Interaction volume radius: 5 \u00c5
Interaction volume height: 15 \u00c5
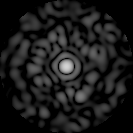
Disorder parameter: 0.8116